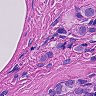
Metastatic tissue present: yes